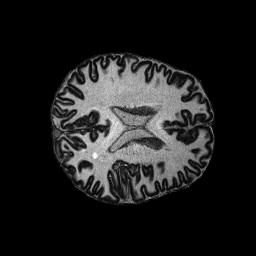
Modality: MP2RAGE
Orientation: axial